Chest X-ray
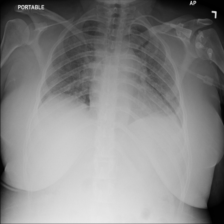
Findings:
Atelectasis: negative
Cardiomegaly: negative
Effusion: negative
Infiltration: negative
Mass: negative
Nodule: negative
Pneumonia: negative
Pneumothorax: negative
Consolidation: negative
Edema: negative
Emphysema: negative
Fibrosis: negative
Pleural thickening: negative
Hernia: negative